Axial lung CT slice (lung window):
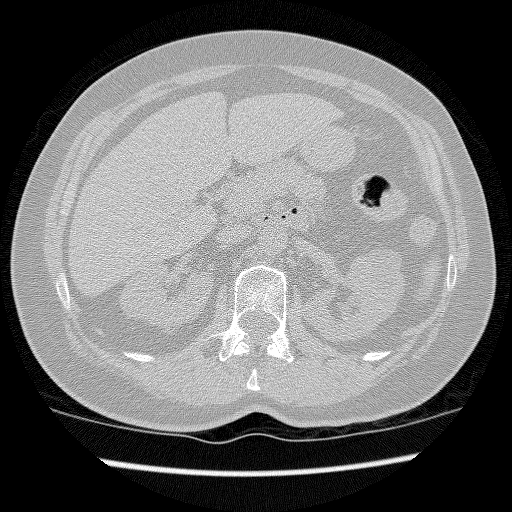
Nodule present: no